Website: home-depot
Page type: billing-address
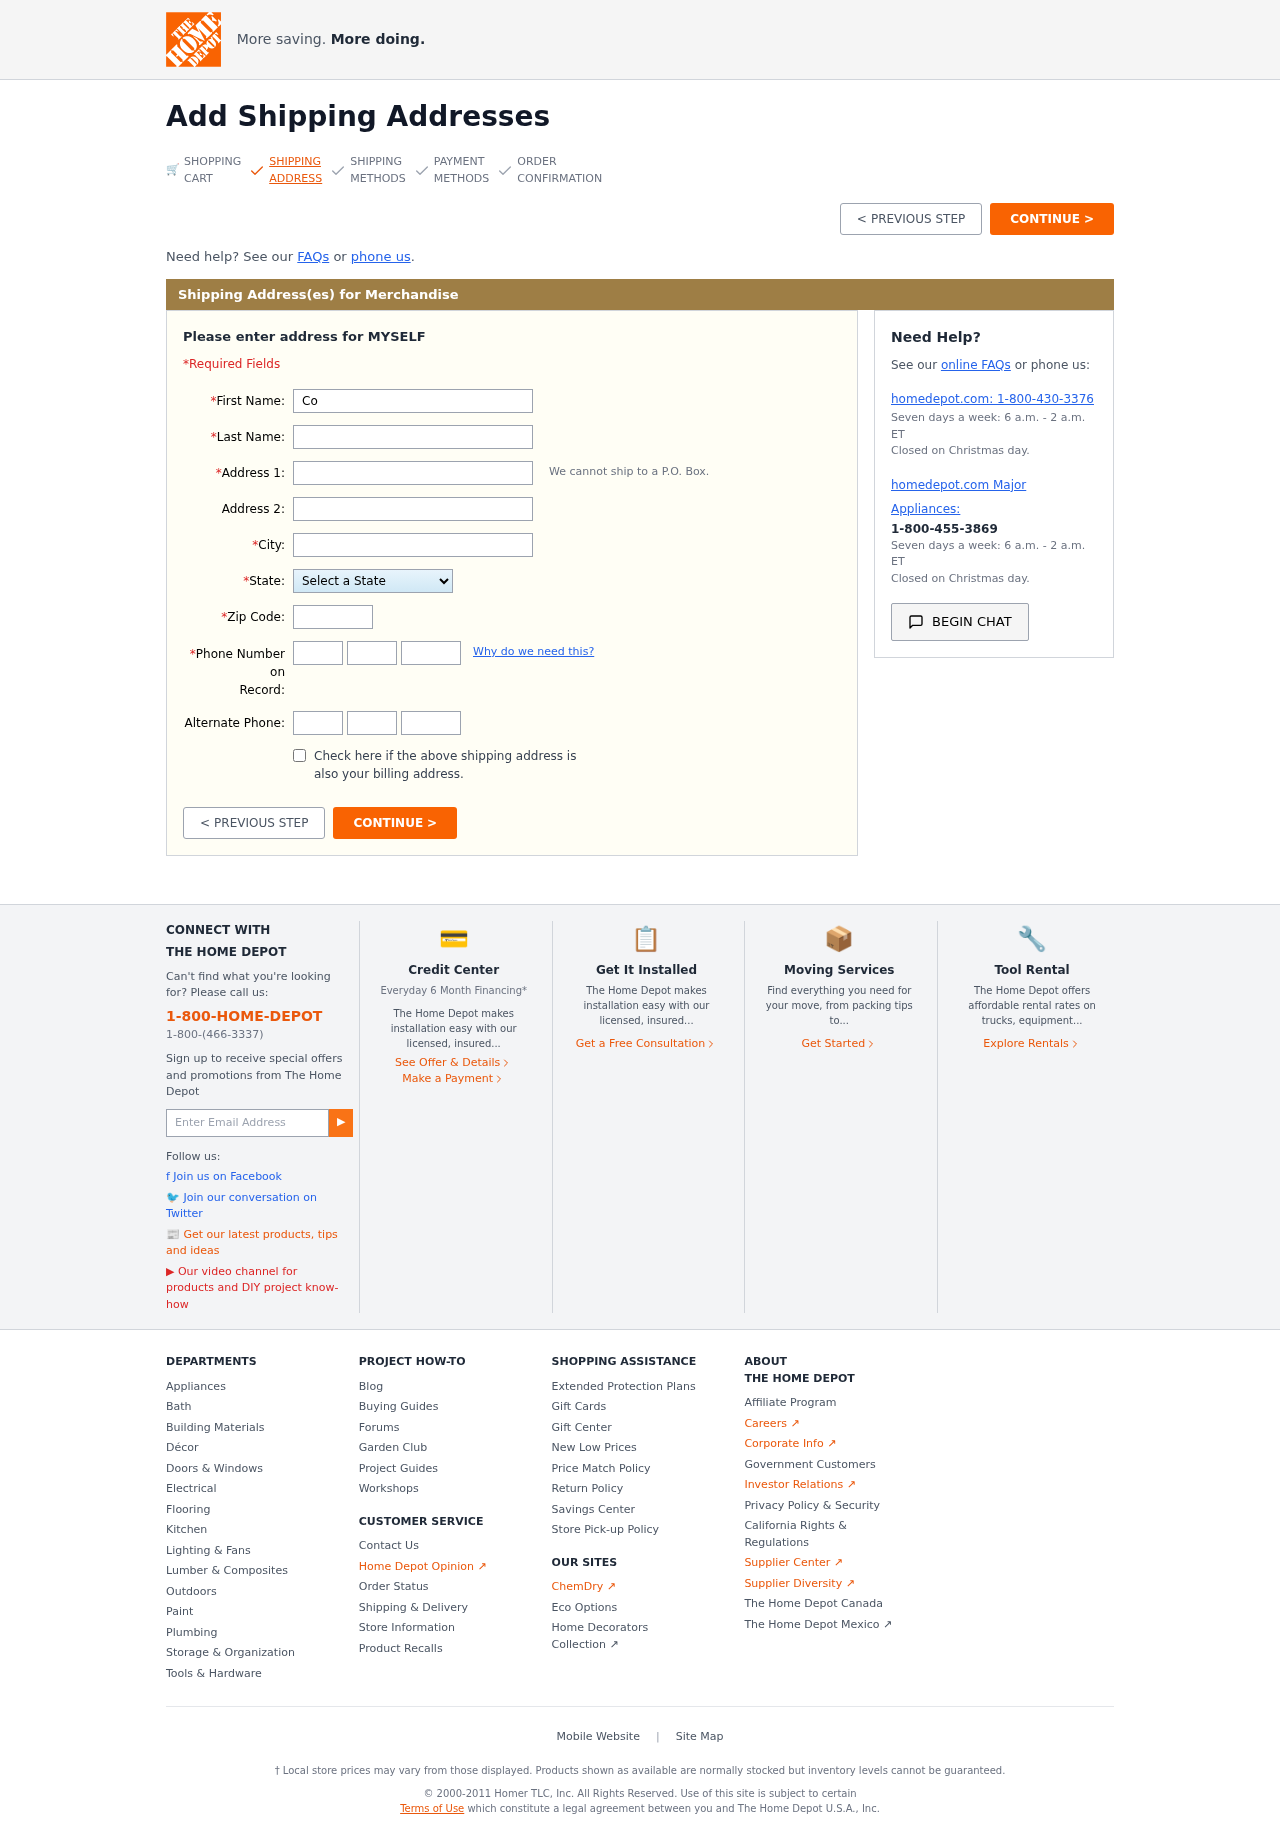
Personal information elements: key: PII_STATE
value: Virginia
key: PII_FIRSTNAME
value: Colleen
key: PII_LASTNAME
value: Cantu
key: PII_STREET
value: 55934 Tabitha Circles Suite 287
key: PII_CITY
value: Lake John
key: PII_POSTCODE
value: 74914
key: PII_PHONE_AREA
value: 709
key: PII_PHONE_PREFIX
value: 626
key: PII_PHONE_LINE
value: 6567